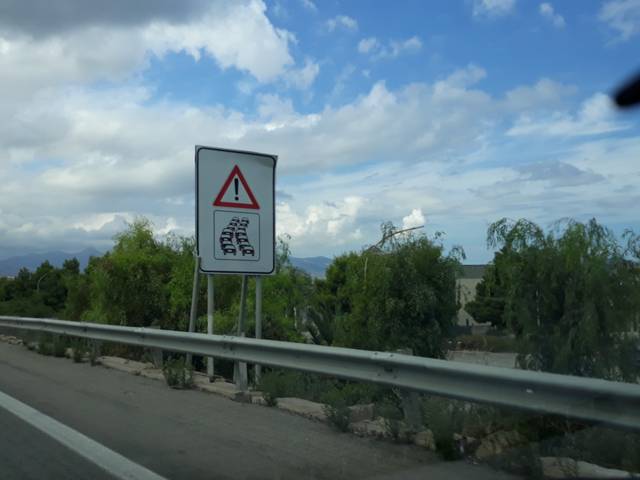
Region: Italy
Coordinates: 38.083, 13.447